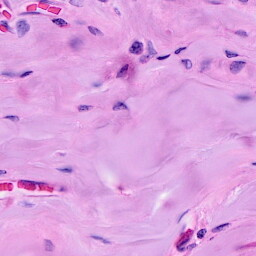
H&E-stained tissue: Breast